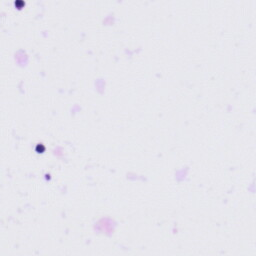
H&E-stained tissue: Tonsil